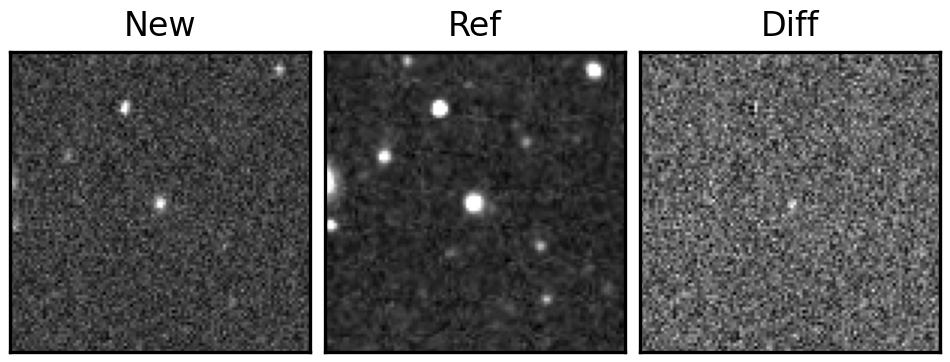
Label: real